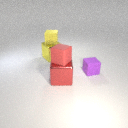
small red rubber cube above large red metal cube